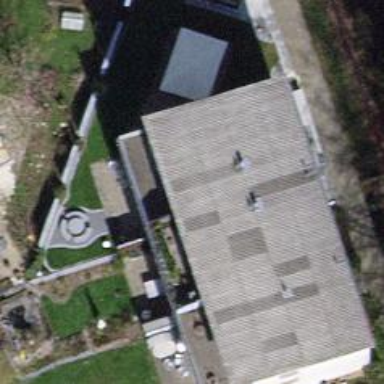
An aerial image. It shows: Terrace building.